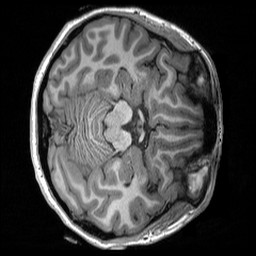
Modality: T1w
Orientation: axial
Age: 23
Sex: female
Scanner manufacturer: siemens
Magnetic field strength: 3 T
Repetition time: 2.3 s
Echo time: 0.00298 s